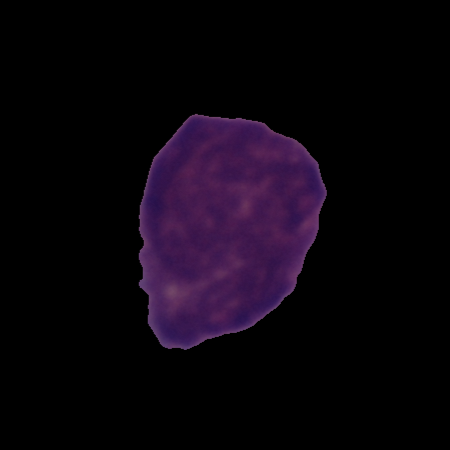
Label: cancer